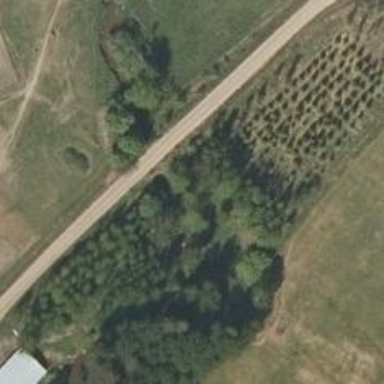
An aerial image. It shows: Unclassified road with bridge.